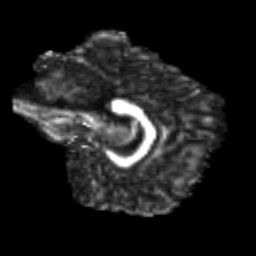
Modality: FA
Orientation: sagittal
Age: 25
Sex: male
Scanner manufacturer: siemens
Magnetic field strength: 3 T
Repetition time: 3.5 s
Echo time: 0.113 s